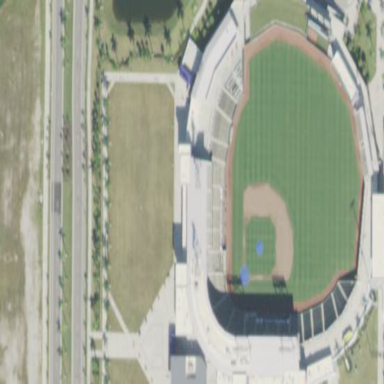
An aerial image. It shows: Baseball stadium.